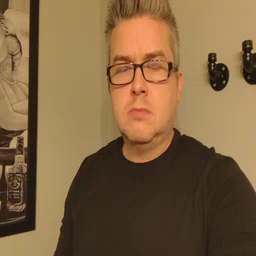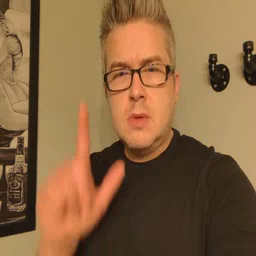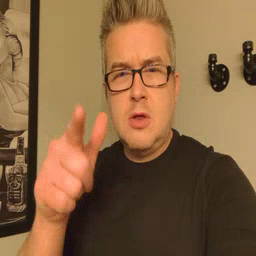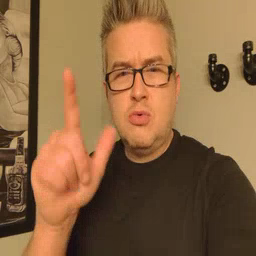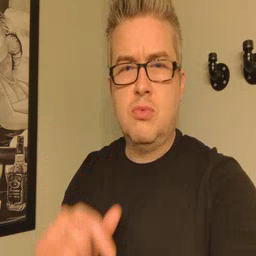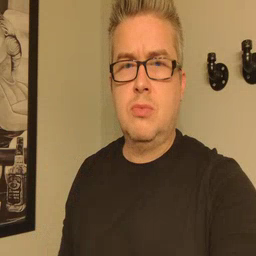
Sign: later